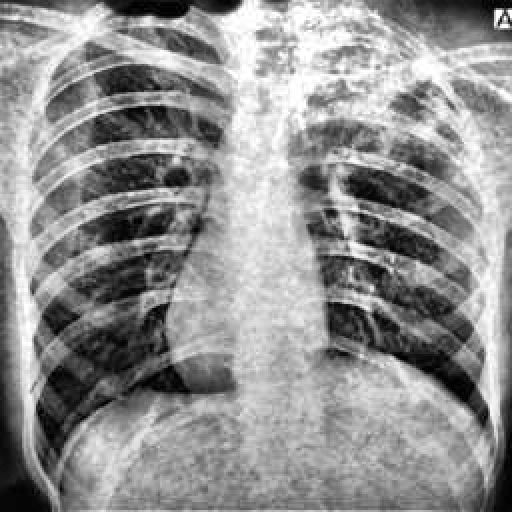
Finding: TUBERCULOSIS